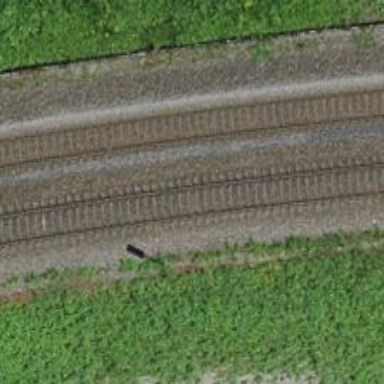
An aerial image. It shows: Railway tracks on embankment.